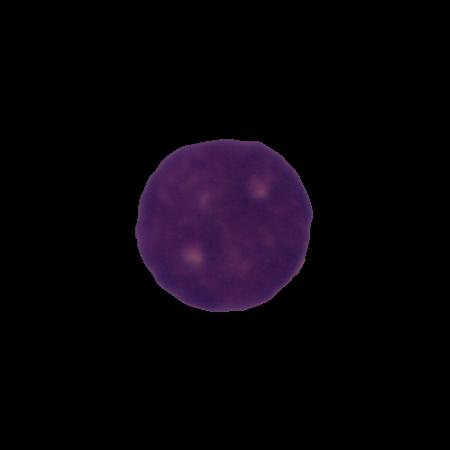
Label: cancer